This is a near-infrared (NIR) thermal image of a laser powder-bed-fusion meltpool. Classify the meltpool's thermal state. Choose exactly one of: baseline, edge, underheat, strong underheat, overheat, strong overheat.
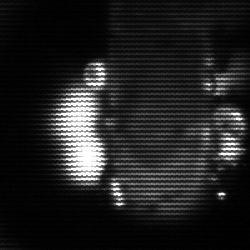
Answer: strong underheat